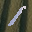
Label: 1